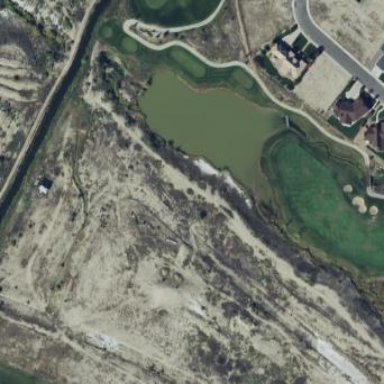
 which serves as water hazard on golf course."